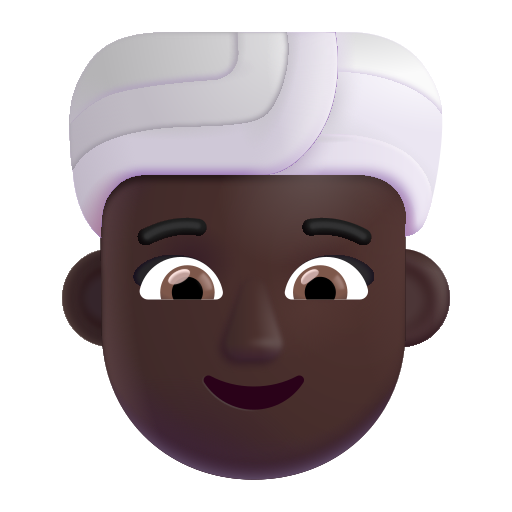
woman wearing turban color dark